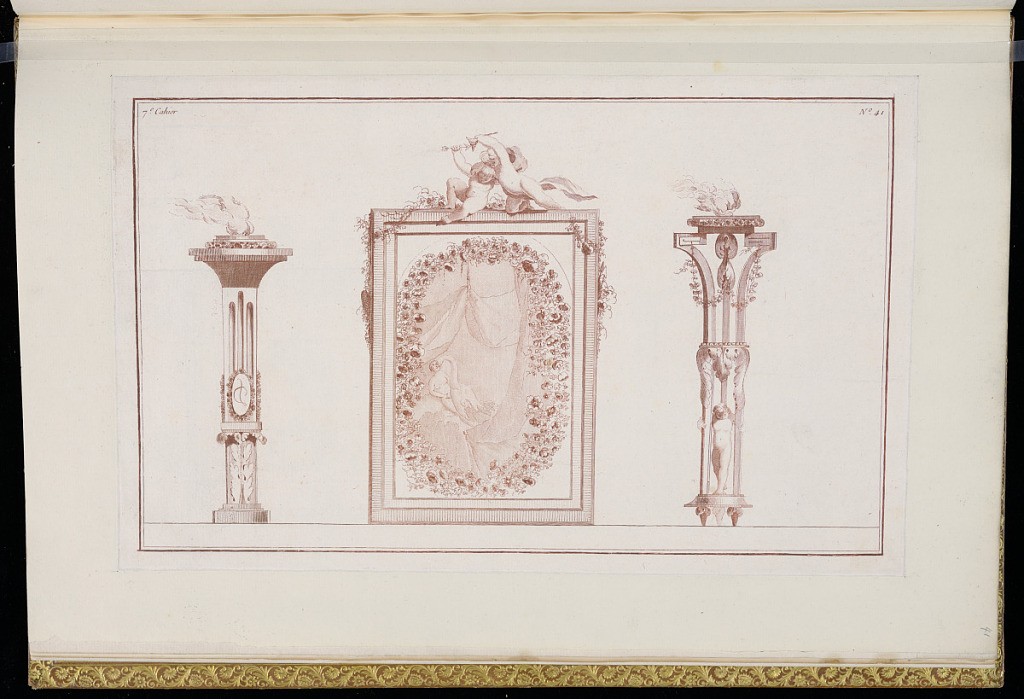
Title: Designs for Incense Burners and a Framed Picture
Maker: Henri Sallembier, French, ca. 1753 - 1820
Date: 1777–78
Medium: Etching in red ink on paper
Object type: Print
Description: Designs for two incense burners on plinths flanking a central framed picture or panel featuring neoclassical motifs. The incense burners are decorated with a putto, meander motif, fluting, cartouche, flowers, scrolling leaves (rinceaux), and a festoon of flowers. The picture or panel in the center illustrates an interior scene with drapery and a nude (naked) female figure lying with a swan, from the Greek myth Leda and the Swan. The scene is framed by a garland of flowers. The frame is topped by two putti holding arrows and a festoon of flowers and leaves. The plate is numbered.